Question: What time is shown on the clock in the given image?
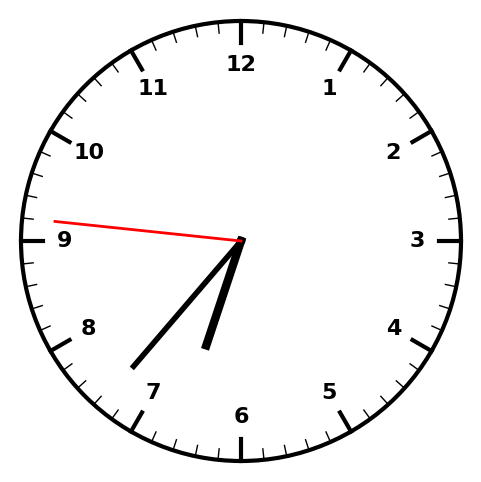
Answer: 06:36:46